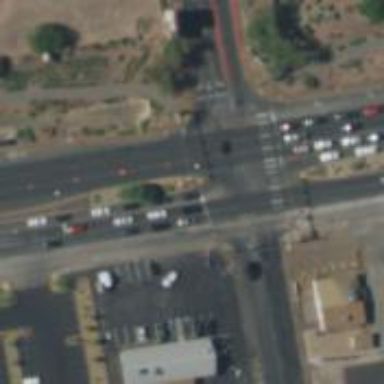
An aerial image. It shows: Solid stop line on the road marking.